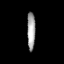
Tissue: prostate
Cell type: T cells
Senescence score: 0.6834
Nuclear area (px): 311
Mean DAPI intensity: 158.559